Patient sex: M
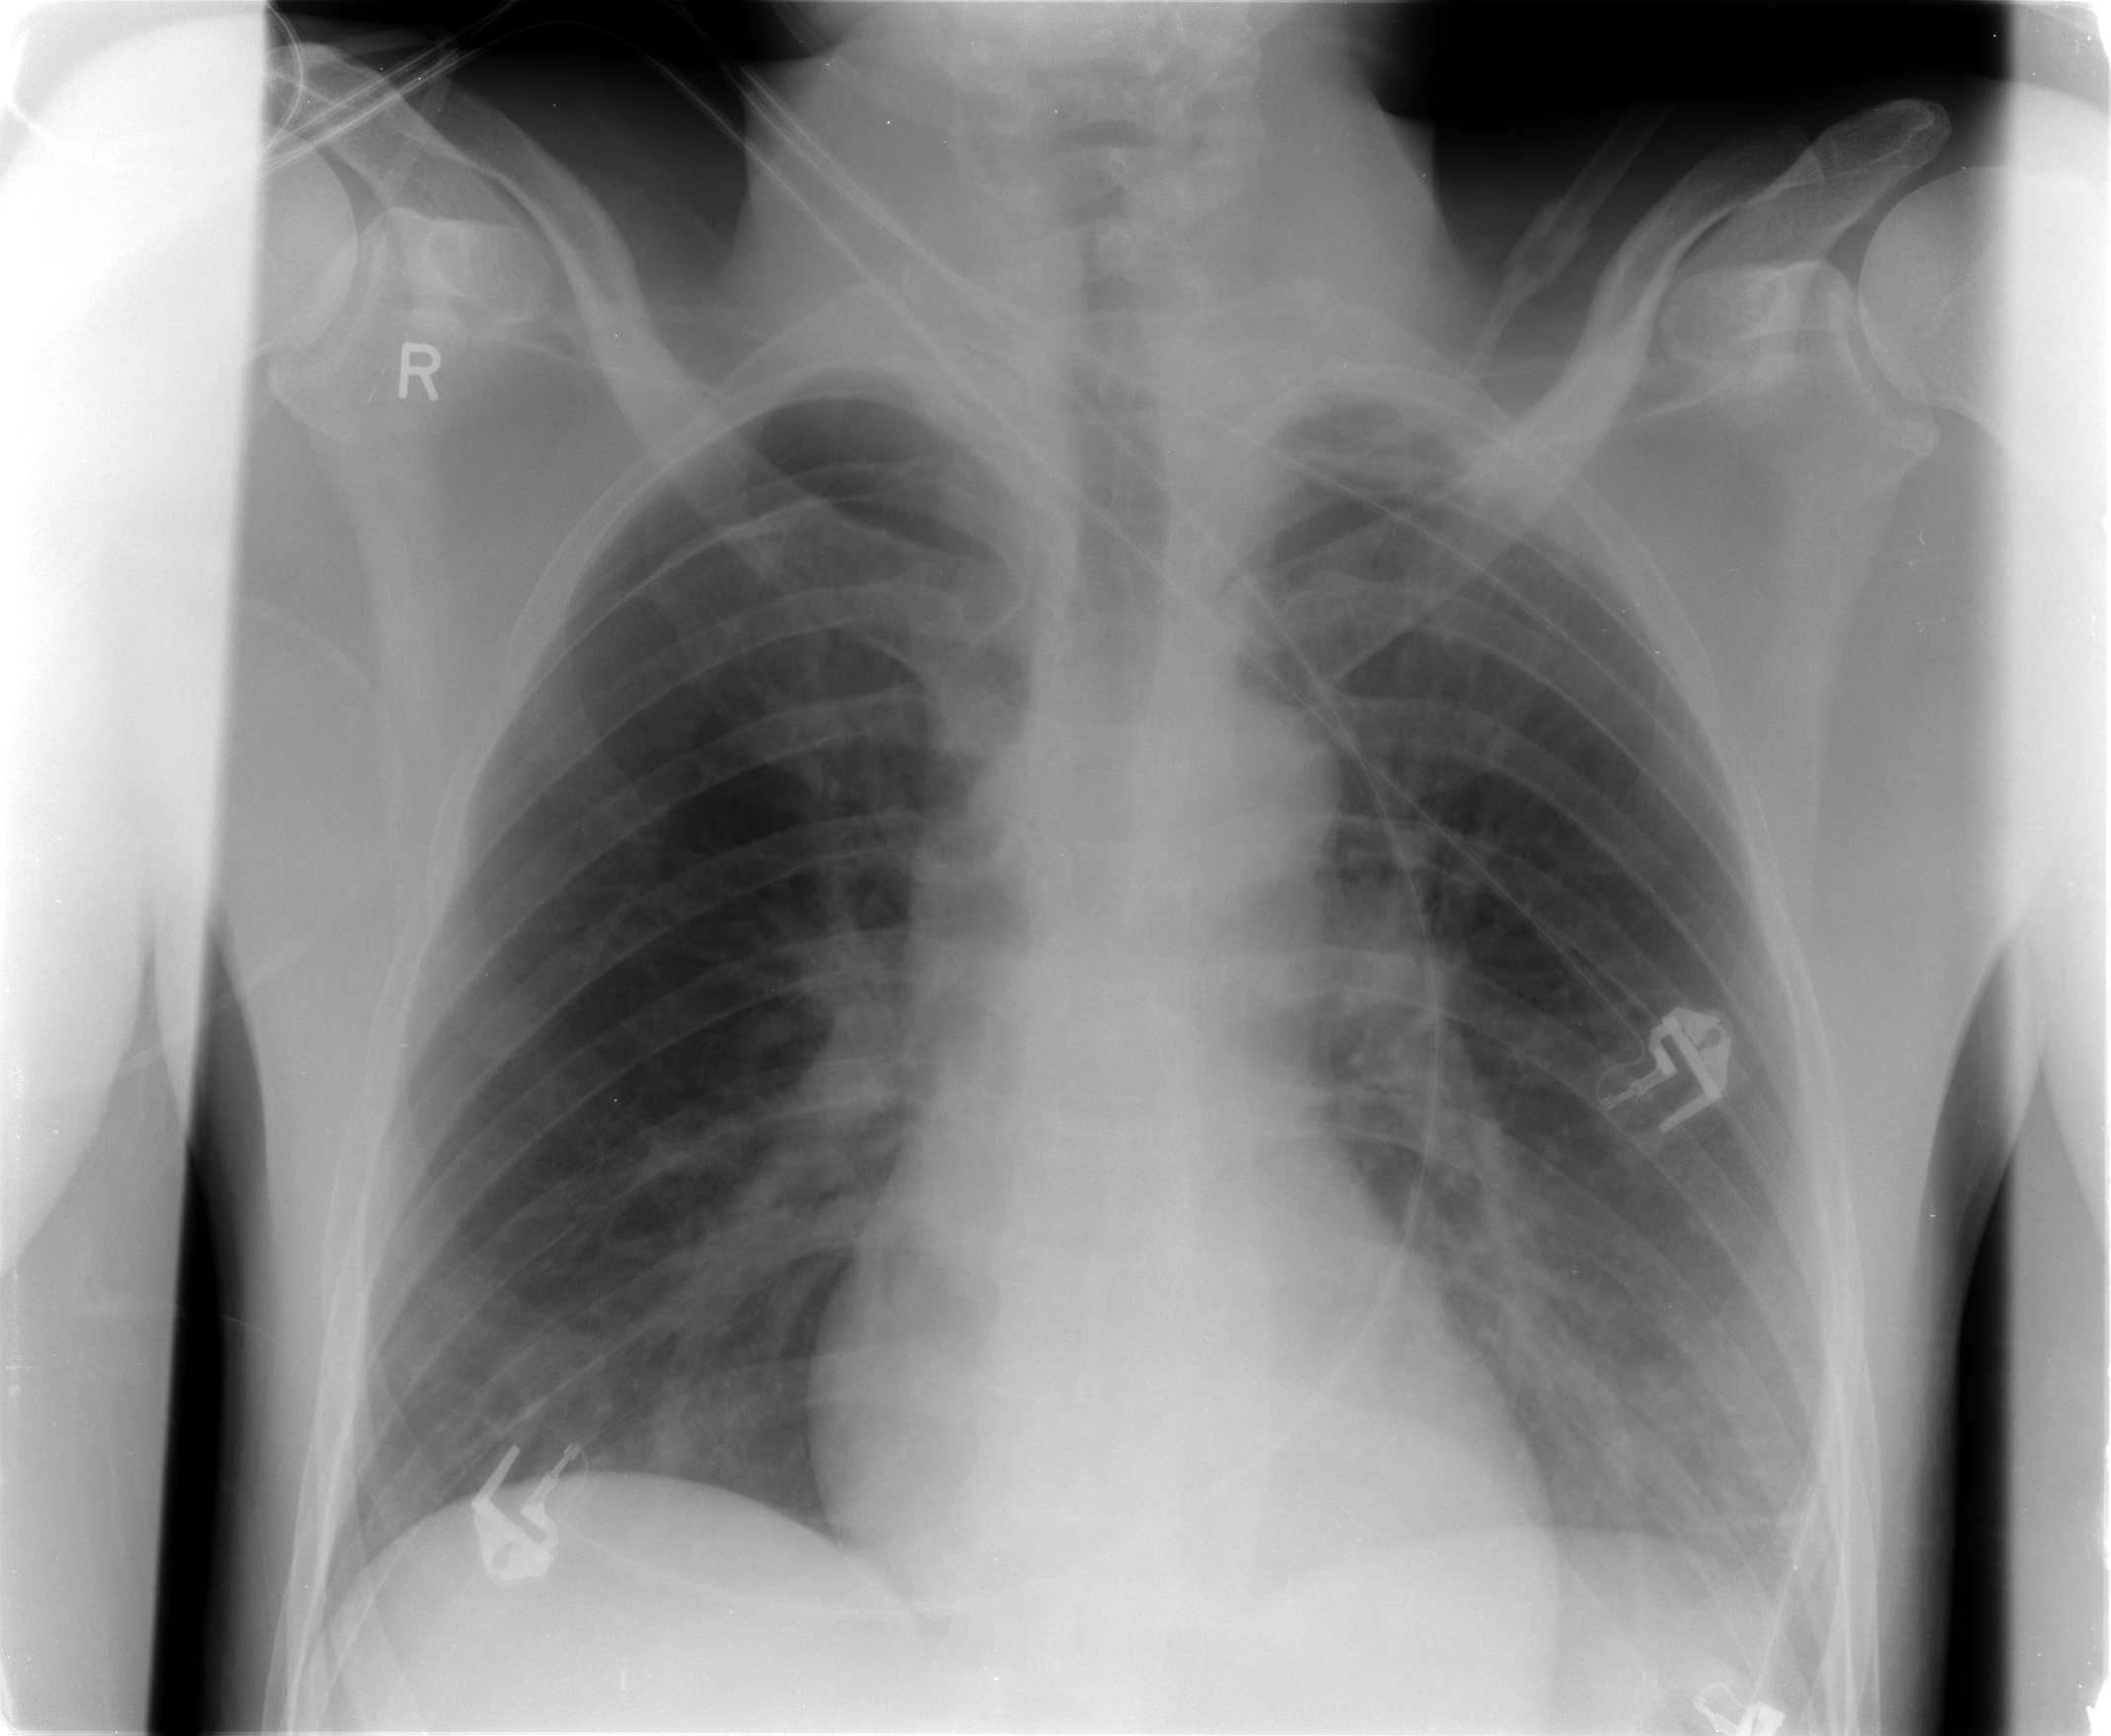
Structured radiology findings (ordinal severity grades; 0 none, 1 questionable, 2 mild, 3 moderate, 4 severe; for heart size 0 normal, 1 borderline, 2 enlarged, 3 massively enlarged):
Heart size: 0
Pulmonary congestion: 0
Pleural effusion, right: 0
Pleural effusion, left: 2
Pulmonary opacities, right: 0
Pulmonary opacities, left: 0
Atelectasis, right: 2
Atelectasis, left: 2